Field crop: maize
Growth stage: 2
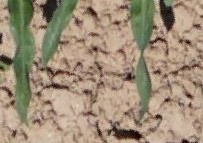
Species: maize